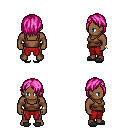
a pixel art fantasy rpg character, male body template, human, dark skin, brown pirate shirt, red pants, pink bangs hairstyle, bracelets, gray slippers, four views (front, back, left, right), 2x2 character sprite sheet, small pixel art, hard edges, no anti-aliasing